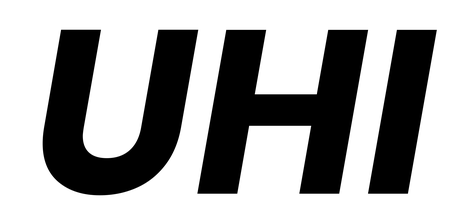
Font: Poppins-BoldItalic